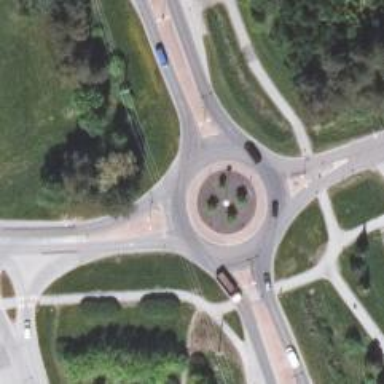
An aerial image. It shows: Asphalt road that is secondary route leading to roundabout.